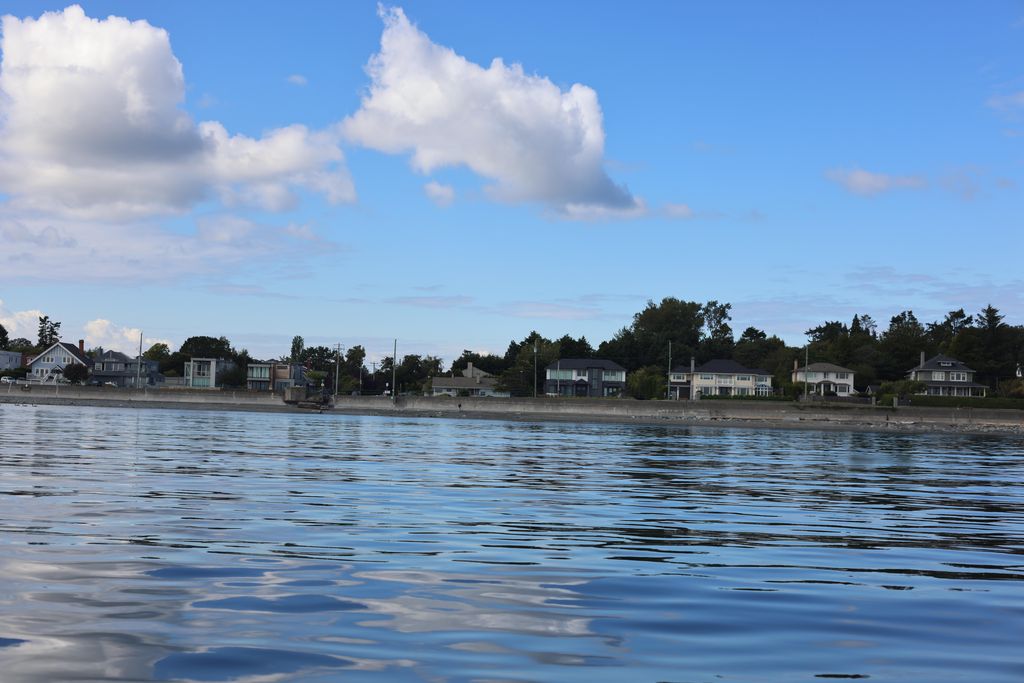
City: victoria